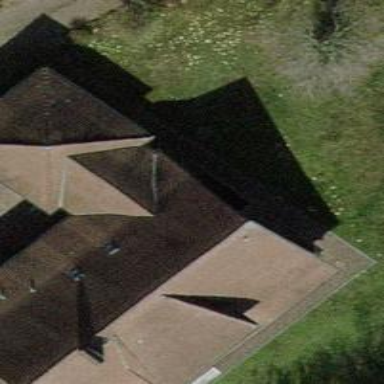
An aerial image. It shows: Detached building.